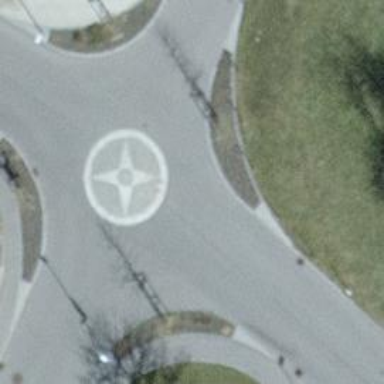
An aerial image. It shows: Mini roundabout on the road.